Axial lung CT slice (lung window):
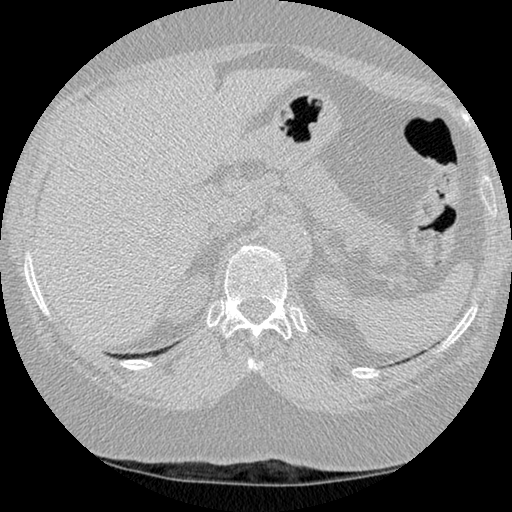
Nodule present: no